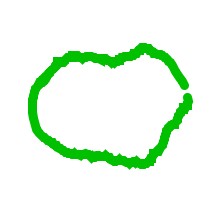
Shape: circle